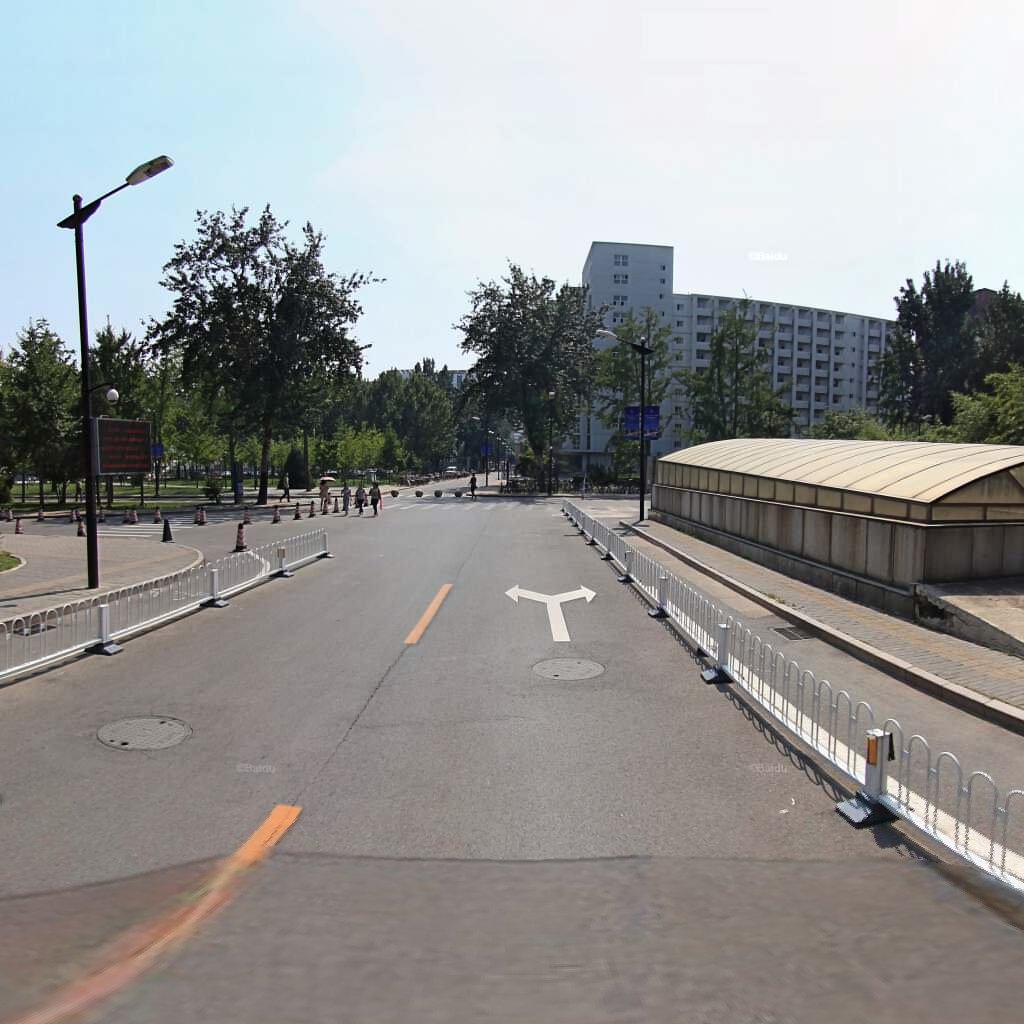
Region: Haidian
Road damage annotations: longitudinal crack, manhole cover, manhole cover, transverse crack